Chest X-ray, PA view. Patient: 65 years old, sex M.
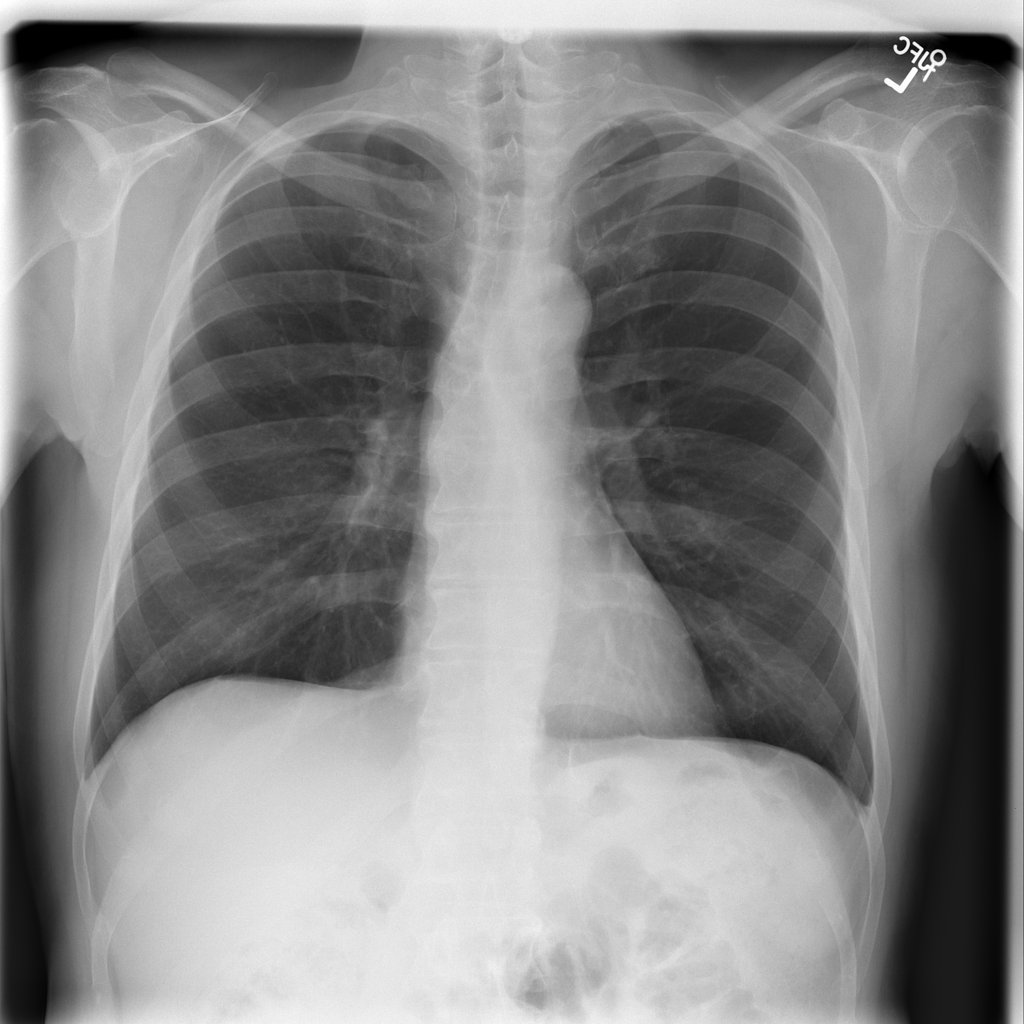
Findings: No Finding